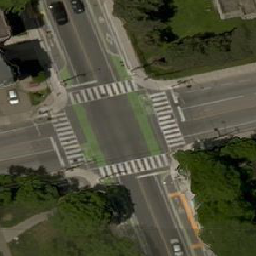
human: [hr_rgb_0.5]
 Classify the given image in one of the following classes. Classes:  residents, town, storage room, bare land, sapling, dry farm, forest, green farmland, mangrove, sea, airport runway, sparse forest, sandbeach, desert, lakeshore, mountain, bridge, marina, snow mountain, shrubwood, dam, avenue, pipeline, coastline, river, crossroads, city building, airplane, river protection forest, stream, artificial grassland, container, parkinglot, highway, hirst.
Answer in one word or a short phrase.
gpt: crossroads